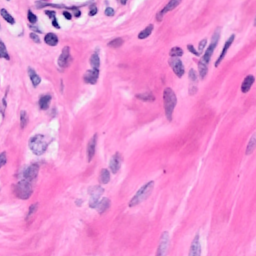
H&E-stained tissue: Breast